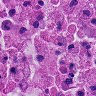
Metastatic tissue present: yes